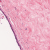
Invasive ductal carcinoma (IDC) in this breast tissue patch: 0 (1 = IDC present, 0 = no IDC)